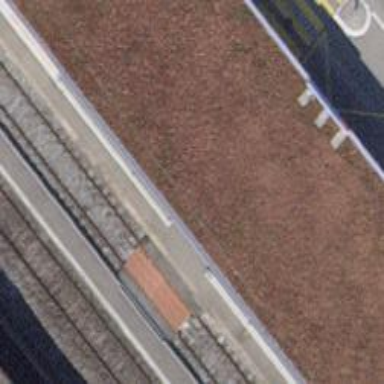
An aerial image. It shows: Station for public transport and railway.